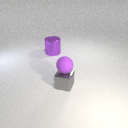
small gray metal cube below small purple rubber sphere